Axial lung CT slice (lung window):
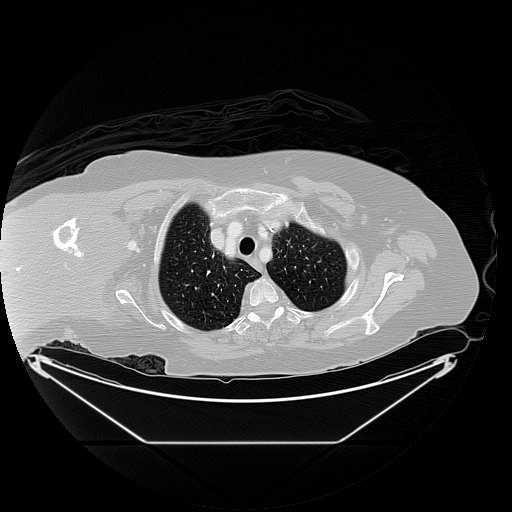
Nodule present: no